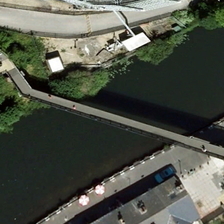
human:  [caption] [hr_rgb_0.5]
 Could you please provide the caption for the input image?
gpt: some green trees are in one side of a river with a bridge .

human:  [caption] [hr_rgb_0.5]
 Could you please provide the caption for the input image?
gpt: some green trees are in one side of a river with a bridge .

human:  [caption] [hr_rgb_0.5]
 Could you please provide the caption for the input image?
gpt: some green trees are in one side of a river with a bridge .

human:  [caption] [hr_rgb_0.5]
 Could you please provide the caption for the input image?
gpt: some green trees are in one side of a river with a bridge .

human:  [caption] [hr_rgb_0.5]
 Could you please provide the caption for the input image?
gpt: some green trees are in one side of a river with a bridge .